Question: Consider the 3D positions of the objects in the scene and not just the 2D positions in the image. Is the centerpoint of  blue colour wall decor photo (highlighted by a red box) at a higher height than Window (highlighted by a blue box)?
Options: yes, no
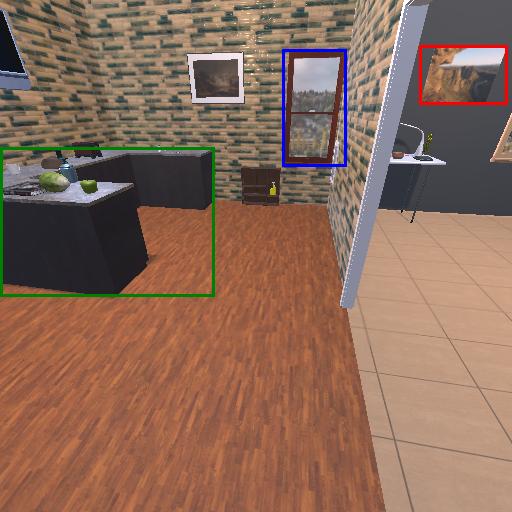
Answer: yes